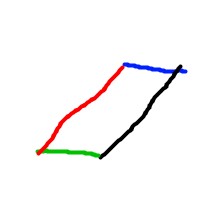
Shape: parallelogram